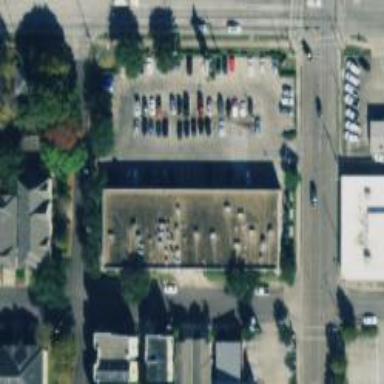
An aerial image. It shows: Clinic.